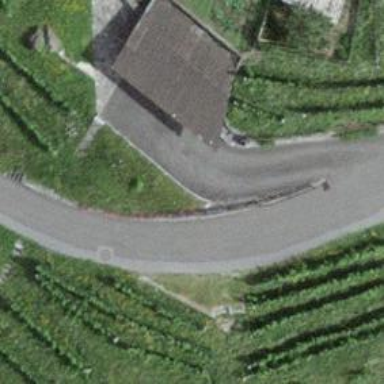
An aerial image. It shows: Paved driveway serving as service road.